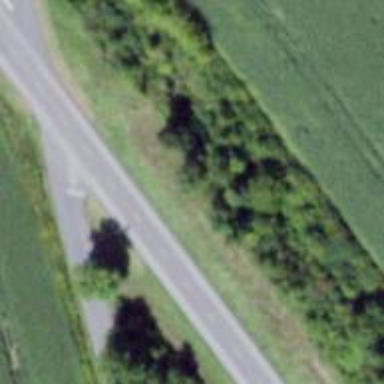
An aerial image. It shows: Primary road with asphalt surface.